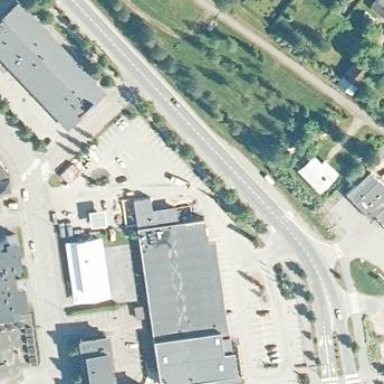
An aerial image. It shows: Supermarket building.